Field crop: maize
Growth stage: 1
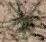
Species: salsola